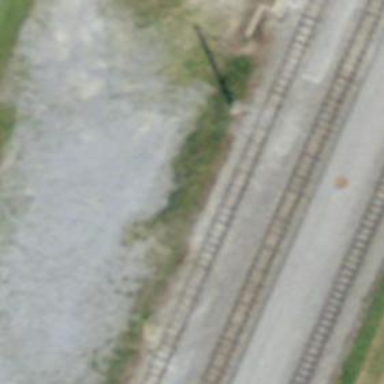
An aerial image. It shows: Narrow-gauge railway yard with electrified tracks using contact line.